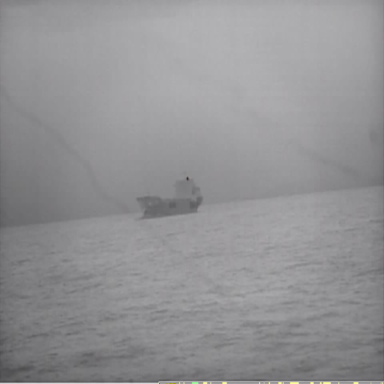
There is a liner in the infrared image.